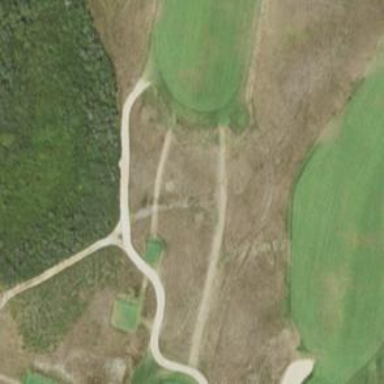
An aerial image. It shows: Path for both roads and golfers.